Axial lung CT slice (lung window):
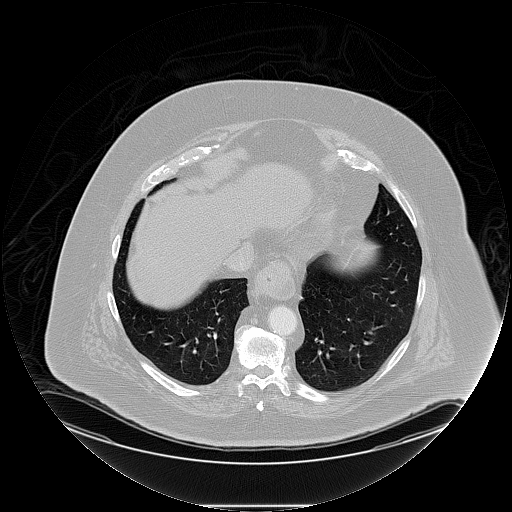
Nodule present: no